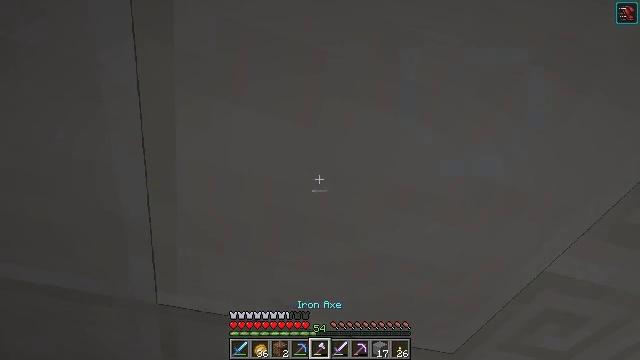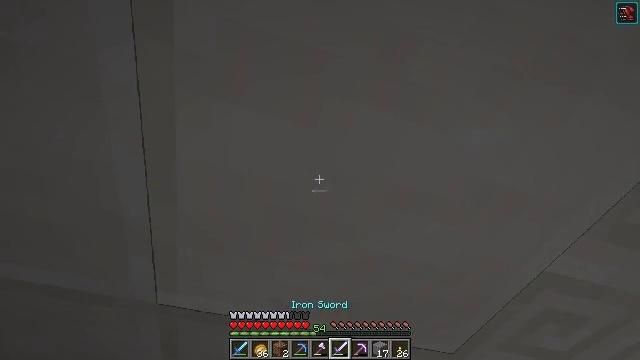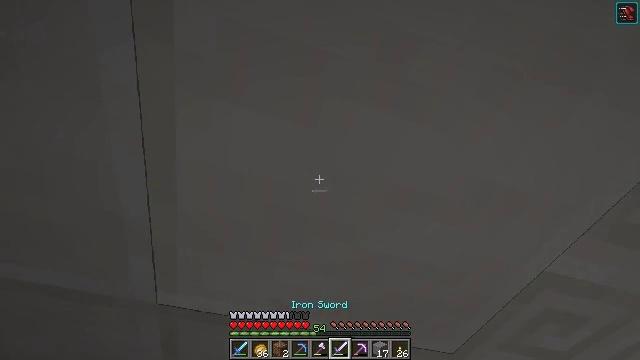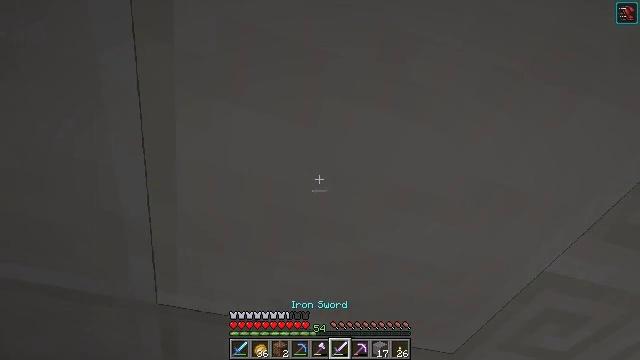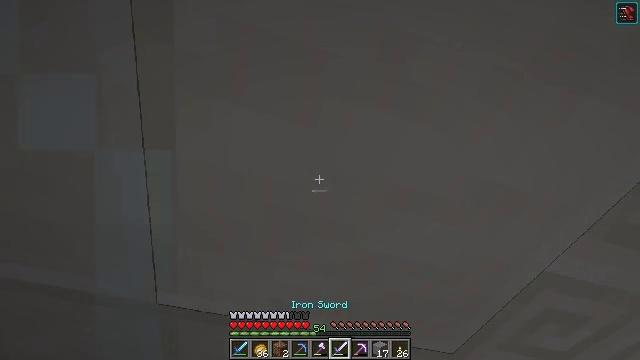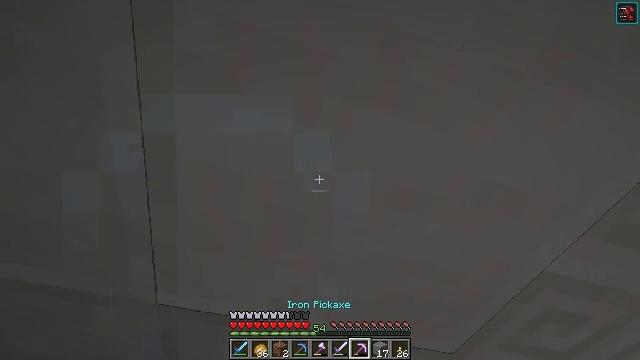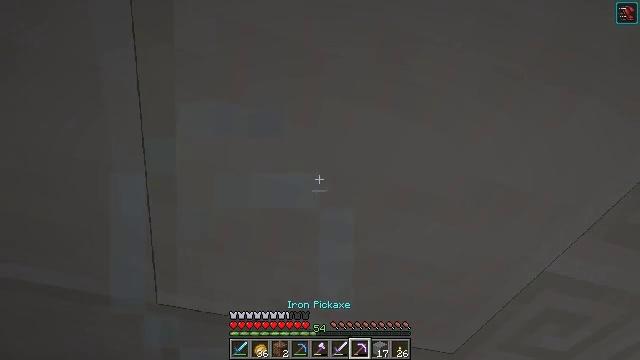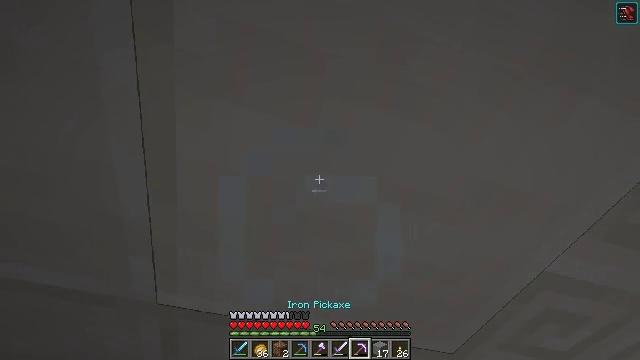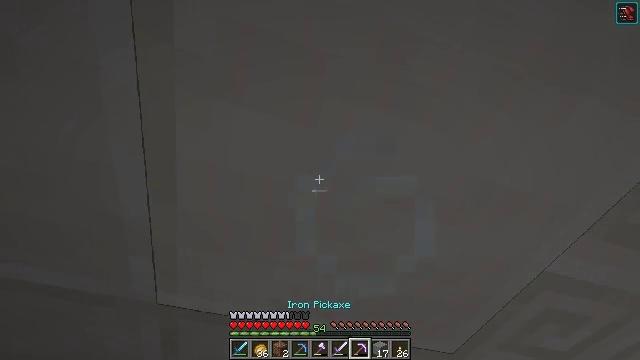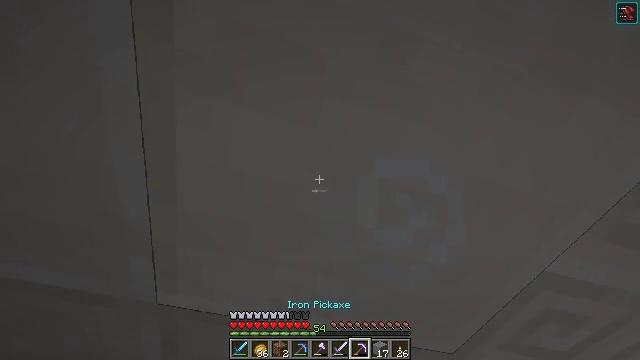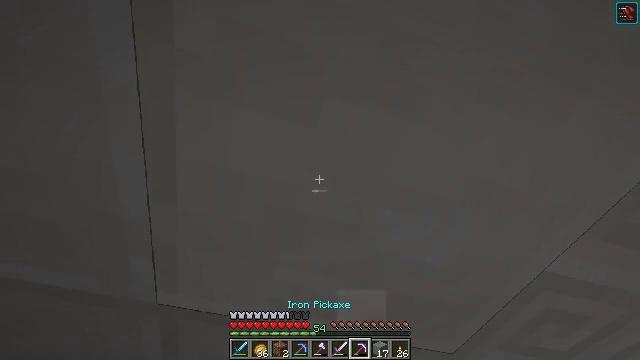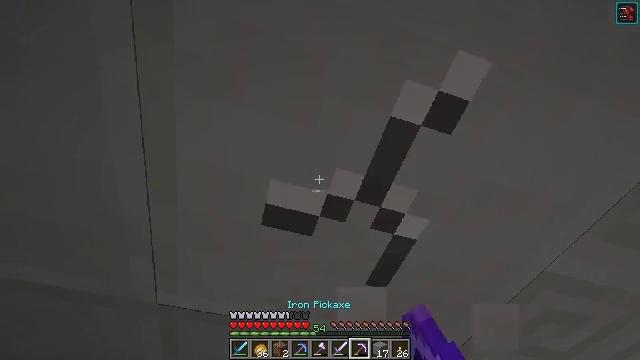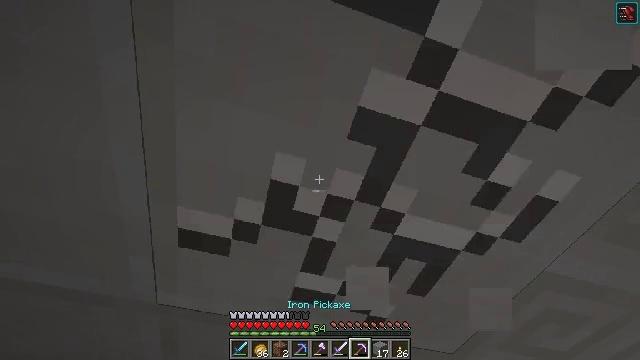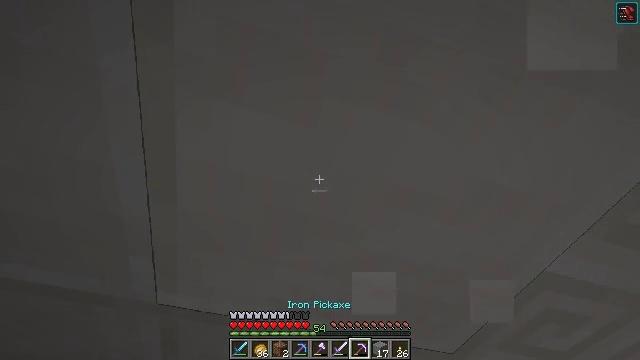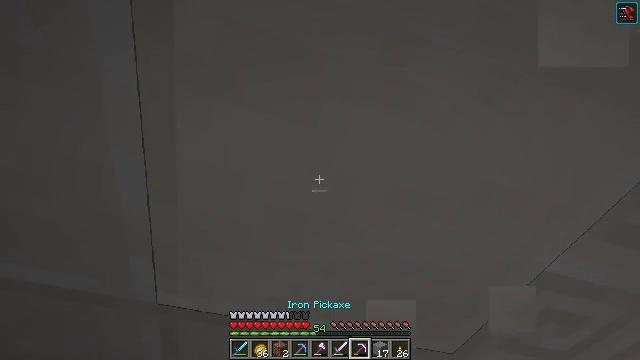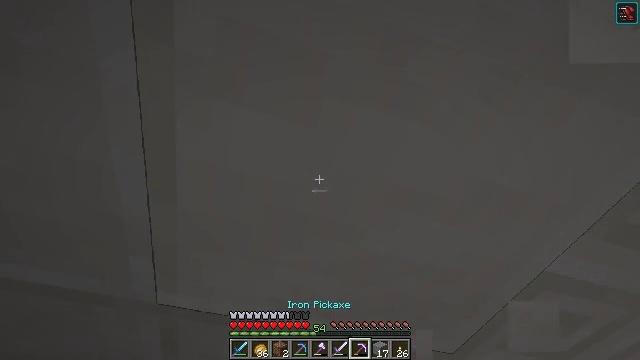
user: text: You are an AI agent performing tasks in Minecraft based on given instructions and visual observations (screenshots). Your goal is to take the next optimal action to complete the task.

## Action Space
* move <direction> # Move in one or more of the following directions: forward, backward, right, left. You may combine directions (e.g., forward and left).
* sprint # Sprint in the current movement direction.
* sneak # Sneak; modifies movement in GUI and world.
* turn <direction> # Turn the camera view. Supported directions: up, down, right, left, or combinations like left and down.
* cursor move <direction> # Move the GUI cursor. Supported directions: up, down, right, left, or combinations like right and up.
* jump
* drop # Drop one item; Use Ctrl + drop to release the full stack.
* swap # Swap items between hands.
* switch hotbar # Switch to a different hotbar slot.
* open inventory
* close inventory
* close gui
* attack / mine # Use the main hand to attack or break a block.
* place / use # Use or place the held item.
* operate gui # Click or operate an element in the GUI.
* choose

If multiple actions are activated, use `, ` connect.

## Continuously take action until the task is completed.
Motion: motion action
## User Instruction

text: Remove the quartz slab from its place.
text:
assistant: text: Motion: no_op
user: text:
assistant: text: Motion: no_op
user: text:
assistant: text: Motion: no_op
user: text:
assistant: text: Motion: no_op
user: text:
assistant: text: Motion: no_op
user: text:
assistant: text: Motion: no_op
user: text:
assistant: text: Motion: no_op
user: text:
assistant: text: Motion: no_op
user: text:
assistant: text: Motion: no_op
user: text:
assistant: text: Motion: attack / mine
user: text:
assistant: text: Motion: attack / mine
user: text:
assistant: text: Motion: attack / mine
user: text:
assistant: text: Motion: no_op
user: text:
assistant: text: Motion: no_op
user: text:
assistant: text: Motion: no_op
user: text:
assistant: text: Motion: no_op
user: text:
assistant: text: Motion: no_op
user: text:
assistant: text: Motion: attack / mine
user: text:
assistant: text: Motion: attack / mine
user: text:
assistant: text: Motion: attack / mine
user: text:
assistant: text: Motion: attack / mine
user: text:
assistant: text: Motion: no_op
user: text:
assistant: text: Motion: no_op
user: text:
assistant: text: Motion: no_op
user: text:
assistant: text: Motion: no_op